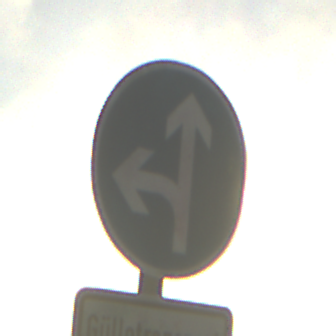
Verkehrszeichen: VorgeschriebeneFahrtrichtungGeradeausOderLinks
Zusatzzeichen unten: BesondereFahrzeugeUndTransportgueter12
Umgebung: Outdoor, Nature
Tageszeit: SunriseSunset
Wetter: PartlyCloudy
Licht: Natural
Jahreszeit: NotSpecified
Kontrast: HighContrast